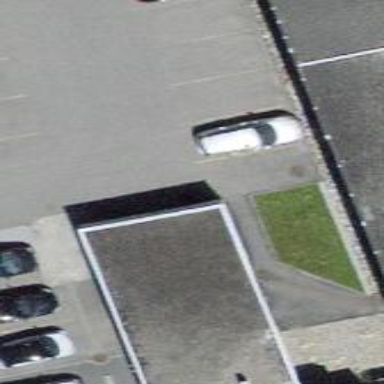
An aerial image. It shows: Flat roofed garages.